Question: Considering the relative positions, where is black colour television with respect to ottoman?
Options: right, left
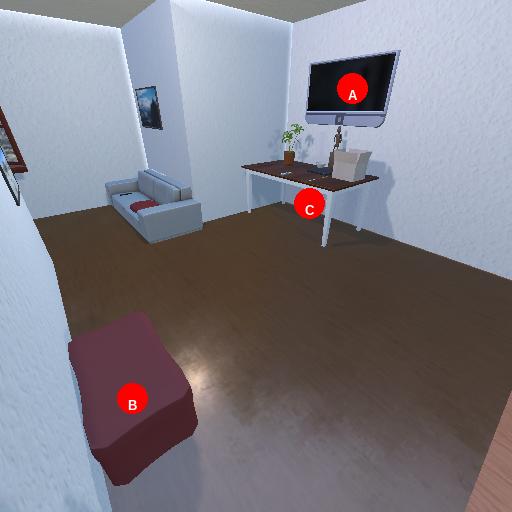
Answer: right